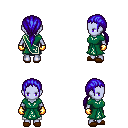
a pixel art fantasy rpg character, female body template, dark elf, purple skin, sash dress, white pants, blue ponytail hairstyle, gold gloves, brown slippers, four views (front, back, left, right), 2x2 character sprite sheet, small pixel art, hard edges, no anti-aliasing